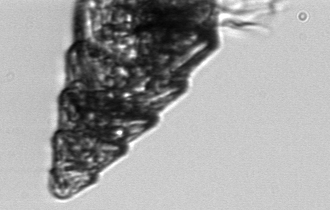
Label: Laboea_strobila